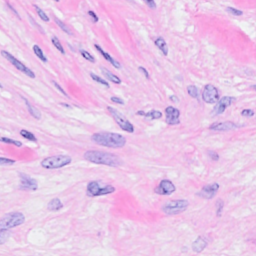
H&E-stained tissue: Breast